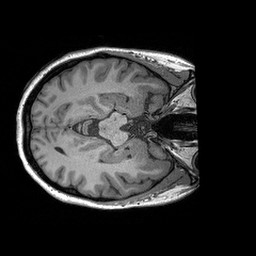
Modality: T1w
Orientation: axial
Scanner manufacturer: siemens
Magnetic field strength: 3 T
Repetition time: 2.3 s
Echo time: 0.00298 s